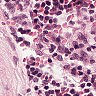
Metastatic tissue present: no